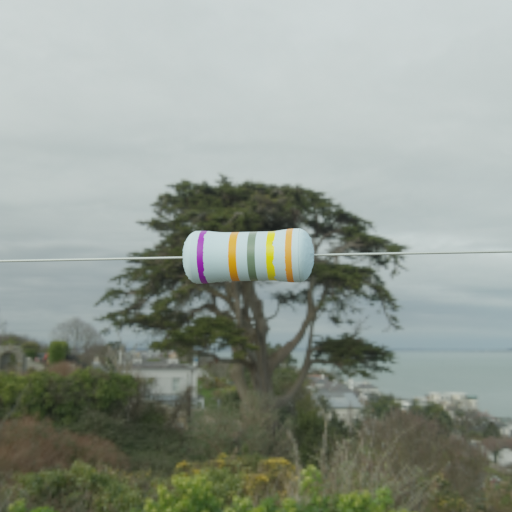
Resistor colour bands (in order): violet, orange, gray, yellow, orange